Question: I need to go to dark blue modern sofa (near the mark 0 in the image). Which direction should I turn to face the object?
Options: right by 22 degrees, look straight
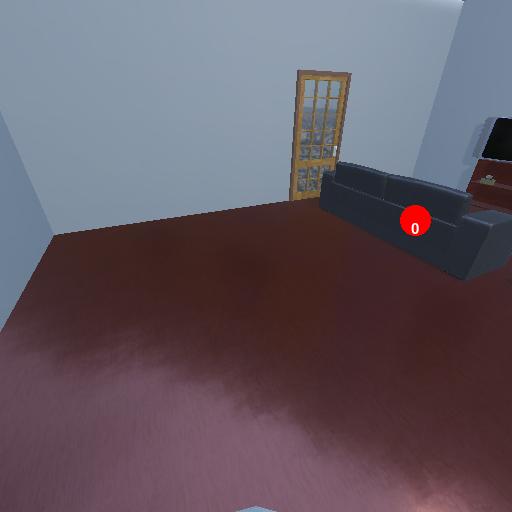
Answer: right by 22 degrees